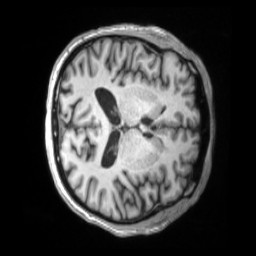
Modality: T1w
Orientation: axial
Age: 56
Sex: male
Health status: ill
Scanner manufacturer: siemens
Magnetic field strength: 3 T
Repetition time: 2.2 s
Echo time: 0.00157 s